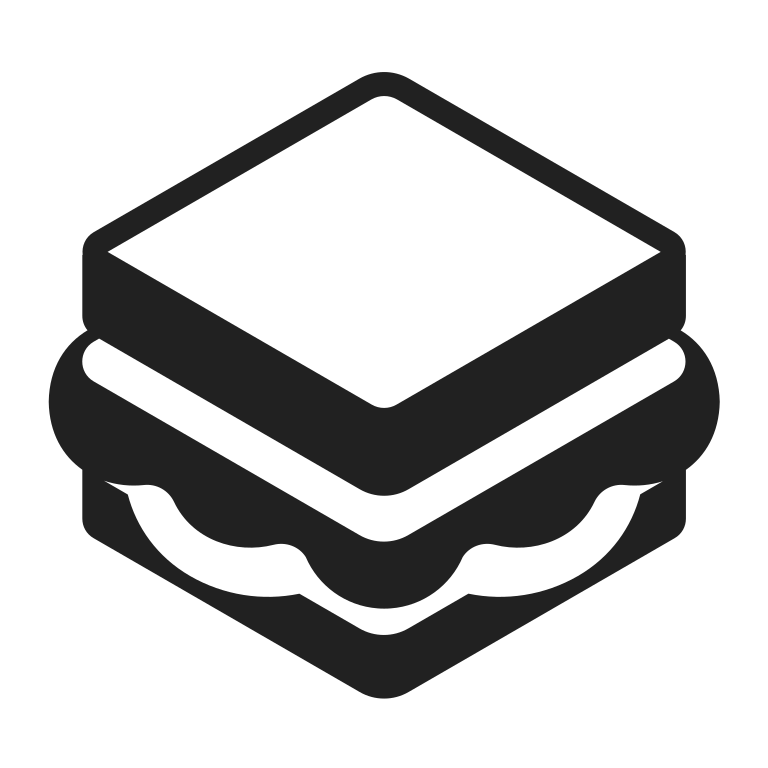
sandwich high contrast